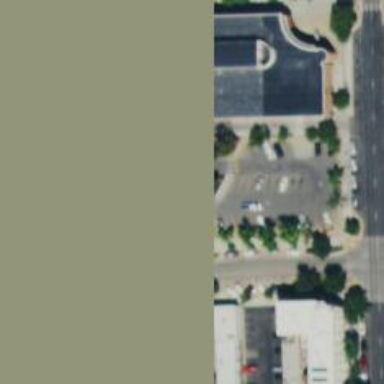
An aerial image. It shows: Parking space.